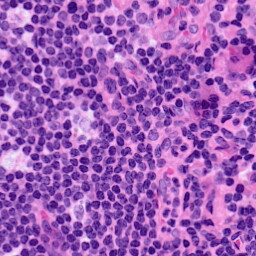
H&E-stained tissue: LymphNode